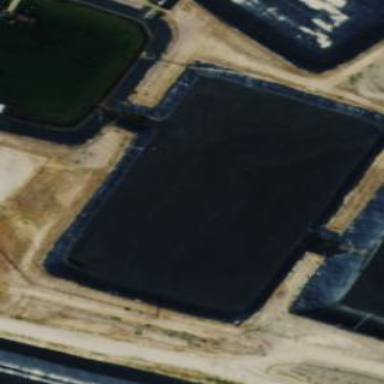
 man-made structure used for waste disposal in mining activities."